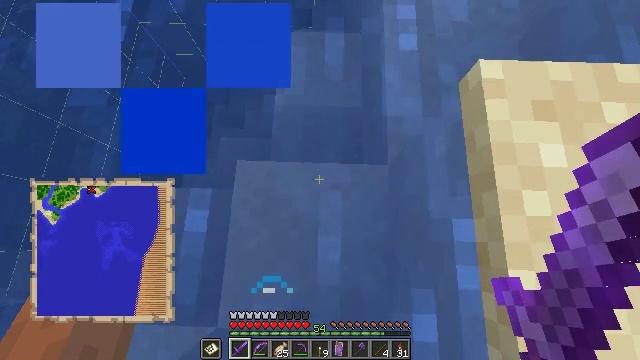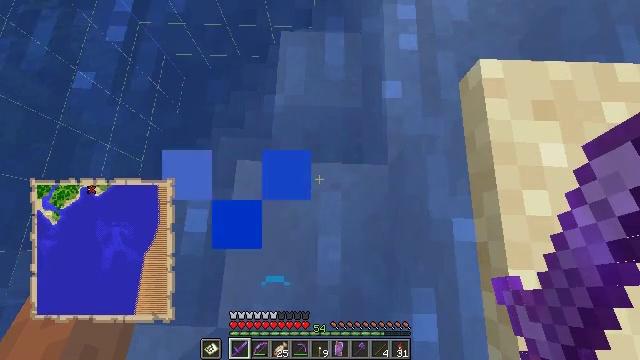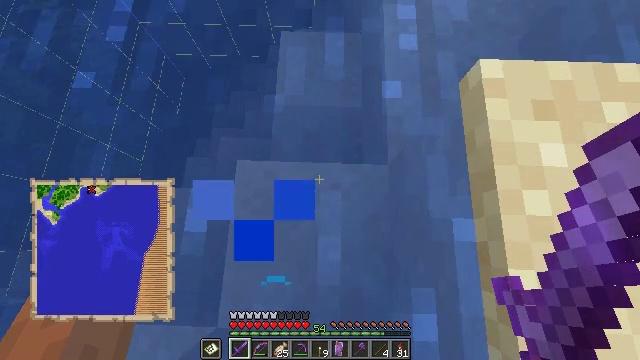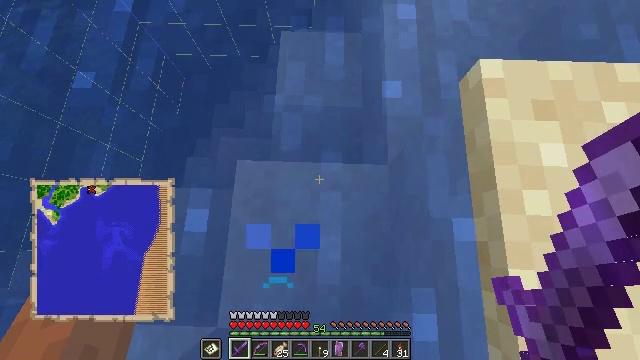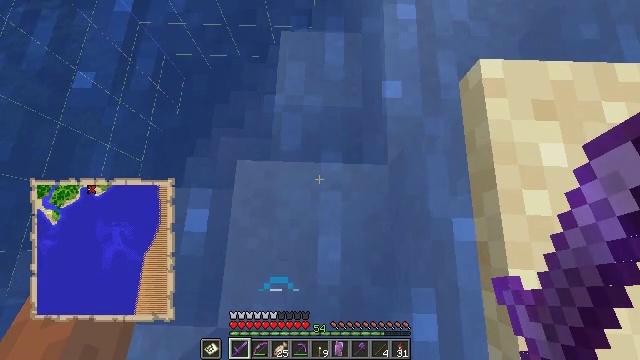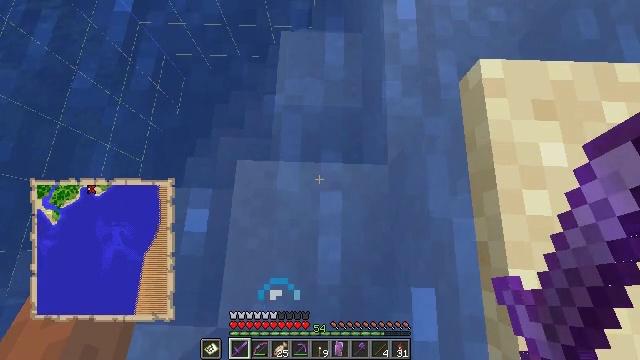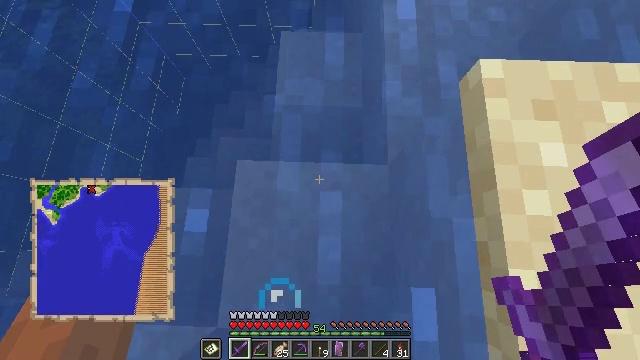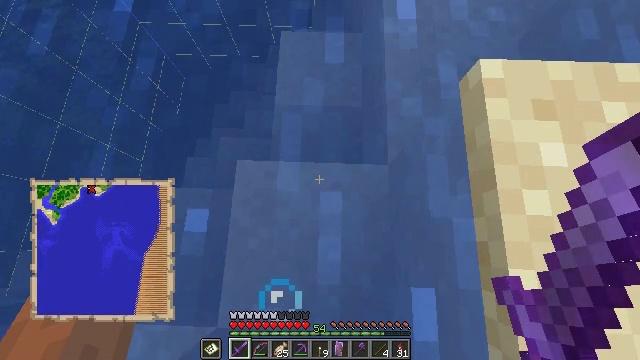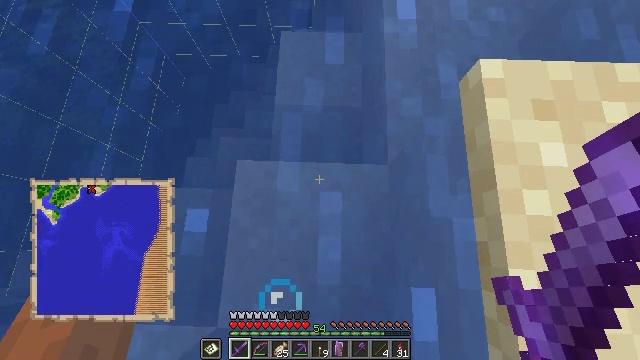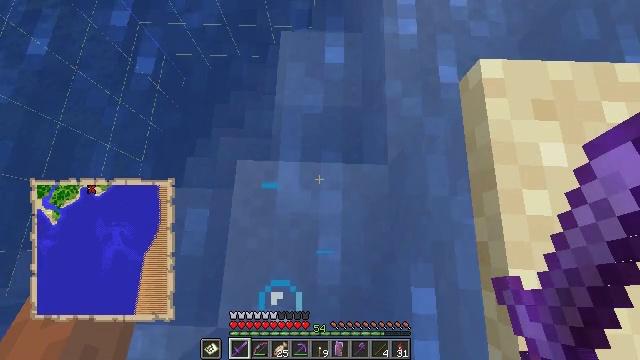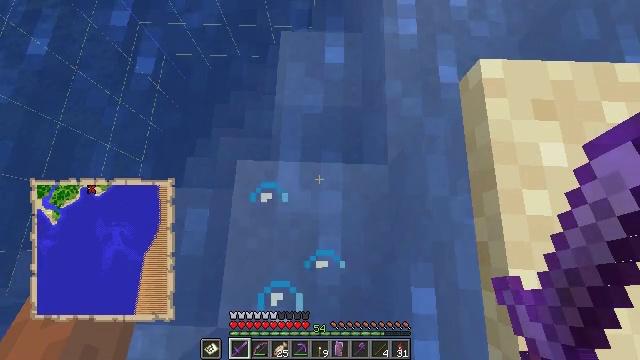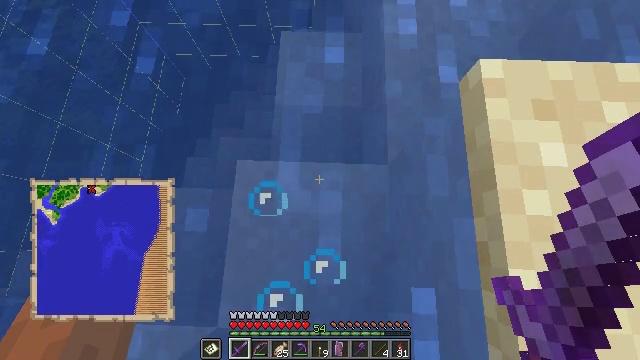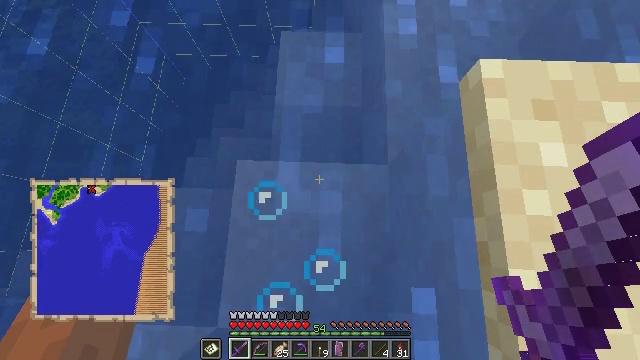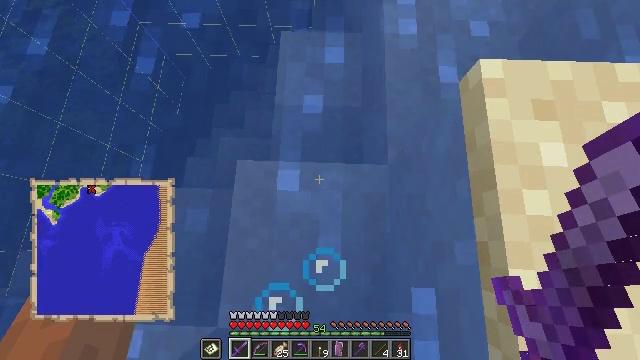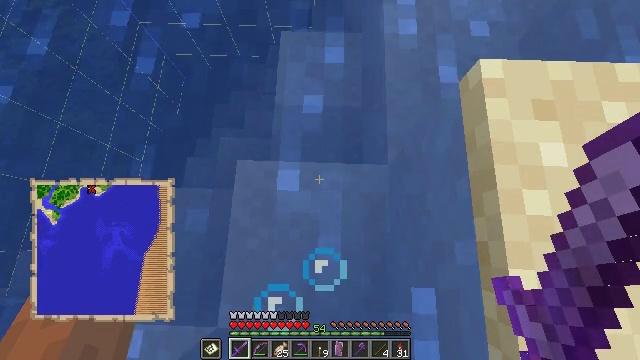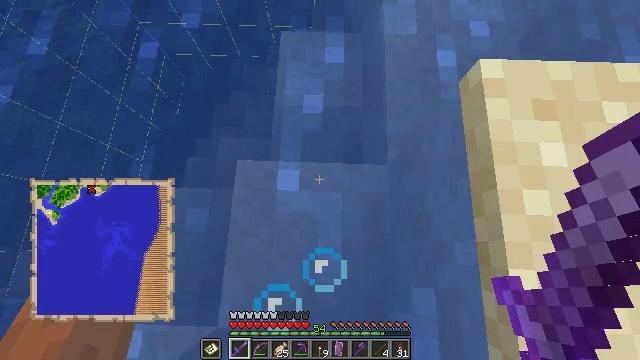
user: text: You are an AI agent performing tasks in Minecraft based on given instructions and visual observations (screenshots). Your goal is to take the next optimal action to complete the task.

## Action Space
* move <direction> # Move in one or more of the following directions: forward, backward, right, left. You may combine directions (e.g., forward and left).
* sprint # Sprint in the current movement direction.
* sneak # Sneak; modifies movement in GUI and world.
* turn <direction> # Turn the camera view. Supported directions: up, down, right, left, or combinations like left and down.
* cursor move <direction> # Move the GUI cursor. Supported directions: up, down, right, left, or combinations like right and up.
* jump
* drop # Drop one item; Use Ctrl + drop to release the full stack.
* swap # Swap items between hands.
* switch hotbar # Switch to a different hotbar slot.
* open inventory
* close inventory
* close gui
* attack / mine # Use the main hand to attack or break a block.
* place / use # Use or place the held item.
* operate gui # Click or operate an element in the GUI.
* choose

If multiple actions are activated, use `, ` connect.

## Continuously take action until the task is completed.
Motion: motion action
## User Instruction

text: Attack the ground to gather sand.
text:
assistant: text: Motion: no_op
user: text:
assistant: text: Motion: no_op
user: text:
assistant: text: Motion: no_op
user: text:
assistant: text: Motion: no_op
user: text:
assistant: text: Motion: no_op
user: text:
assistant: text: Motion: no_op
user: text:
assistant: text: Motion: no_op
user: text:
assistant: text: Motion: no_op
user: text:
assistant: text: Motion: no_op
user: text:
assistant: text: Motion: no_op
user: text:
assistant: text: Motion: no_op
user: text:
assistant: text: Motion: no_op
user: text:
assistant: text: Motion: no_op
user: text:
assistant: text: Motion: no_op
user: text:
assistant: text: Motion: no_op
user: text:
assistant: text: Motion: no_op
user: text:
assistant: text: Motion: no_op
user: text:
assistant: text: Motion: move forward
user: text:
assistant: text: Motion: move forward
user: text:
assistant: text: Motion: move forward
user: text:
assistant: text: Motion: no_op
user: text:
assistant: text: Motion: turn down
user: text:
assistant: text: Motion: turn down
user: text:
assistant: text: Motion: no_op
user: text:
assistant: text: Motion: no_op
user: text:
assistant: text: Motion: no_op
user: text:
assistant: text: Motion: no_op
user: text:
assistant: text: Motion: no_op
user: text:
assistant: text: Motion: no_op
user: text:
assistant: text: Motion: no_op